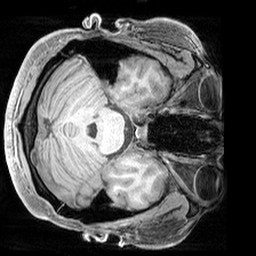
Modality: T1w
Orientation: axial
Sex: male
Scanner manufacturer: siemens
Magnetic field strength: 3 T
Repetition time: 2.3 s
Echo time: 0.00226 s